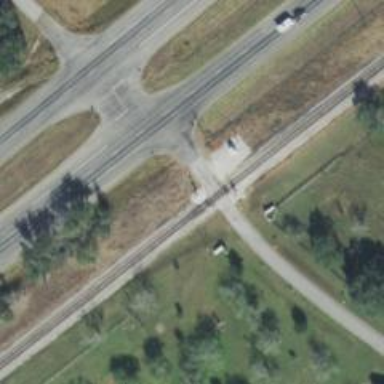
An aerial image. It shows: Railway track.